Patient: sex F, age 75
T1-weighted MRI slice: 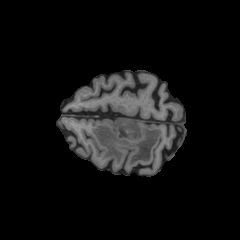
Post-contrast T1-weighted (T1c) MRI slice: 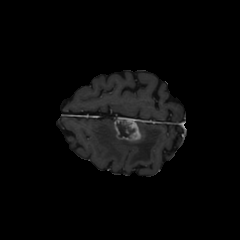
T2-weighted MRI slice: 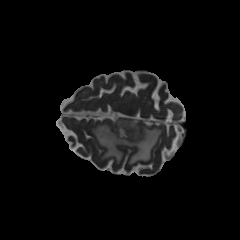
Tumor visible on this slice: yes
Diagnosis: Glioblastoma, IDH-wildtype
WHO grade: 4